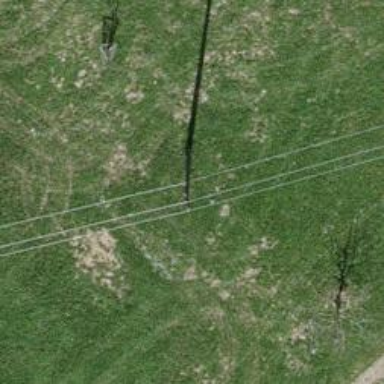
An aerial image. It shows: Minor power line.